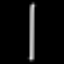
Label: line